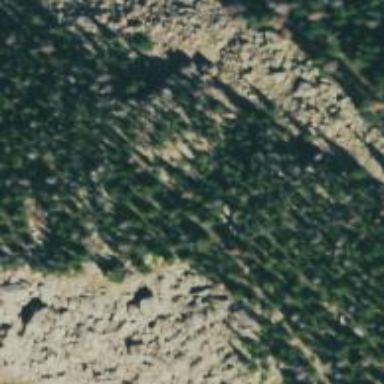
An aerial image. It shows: Natural scree.